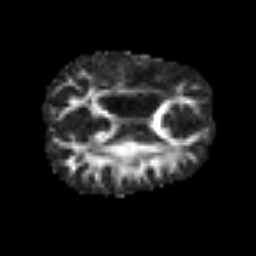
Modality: FA
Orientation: axial
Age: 42
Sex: male
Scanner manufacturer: siemens
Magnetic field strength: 3 T
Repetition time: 3.2 s
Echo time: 0.081 s